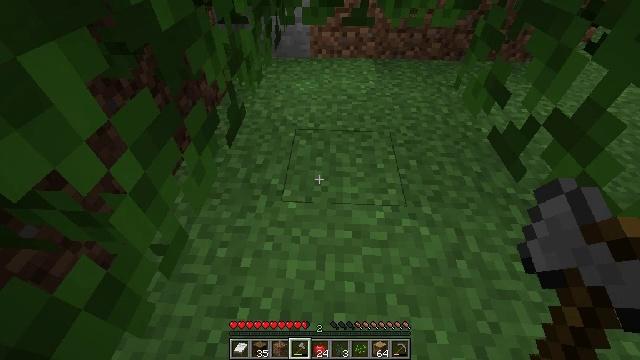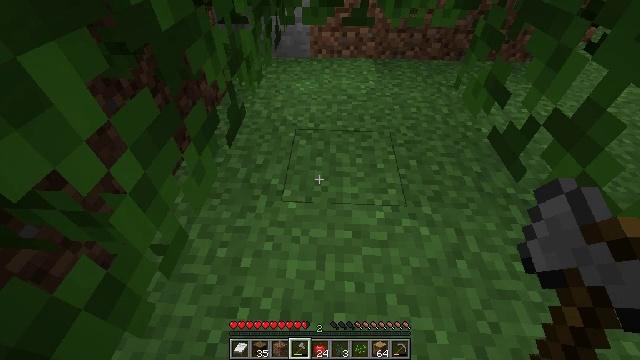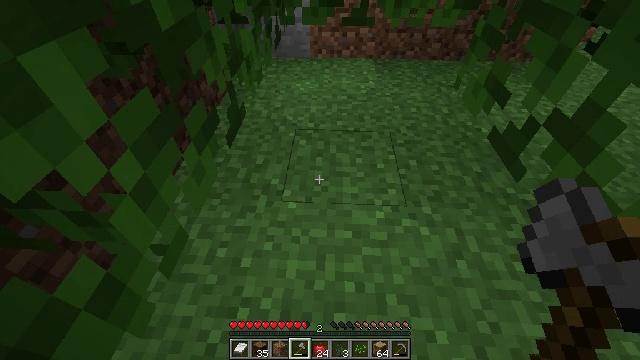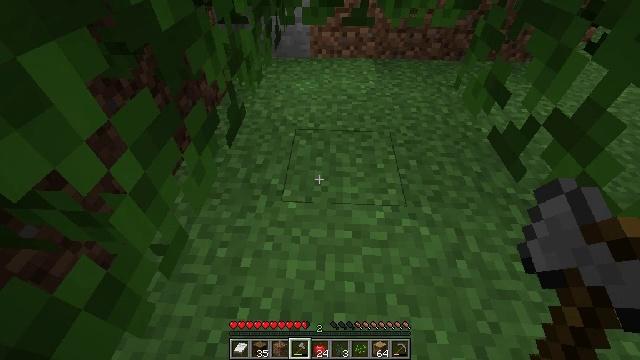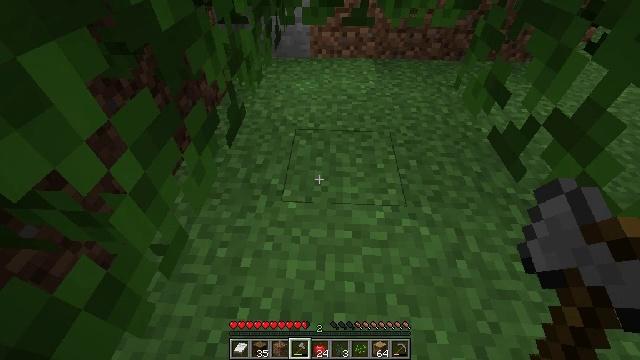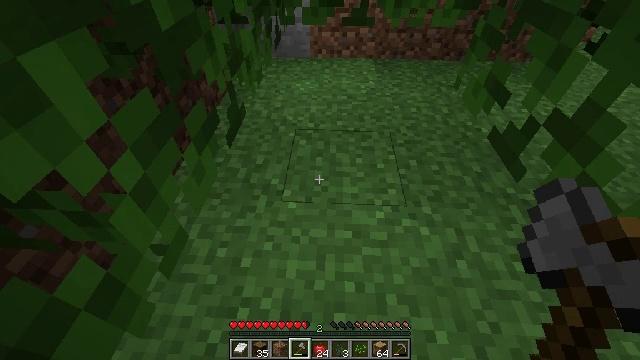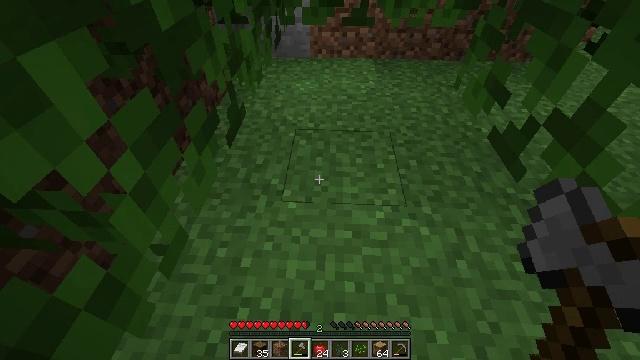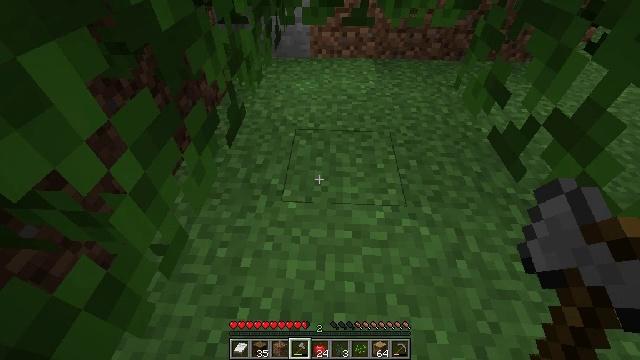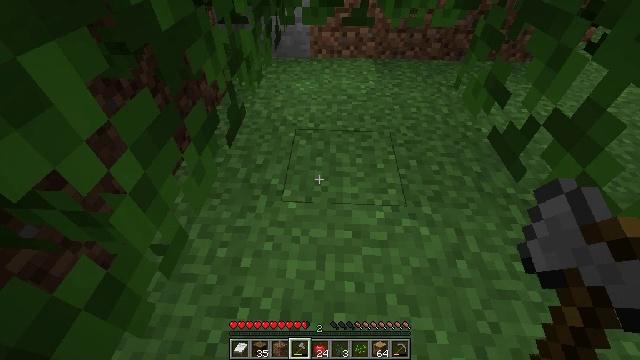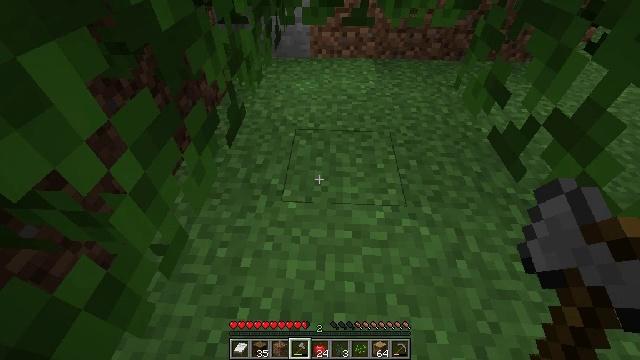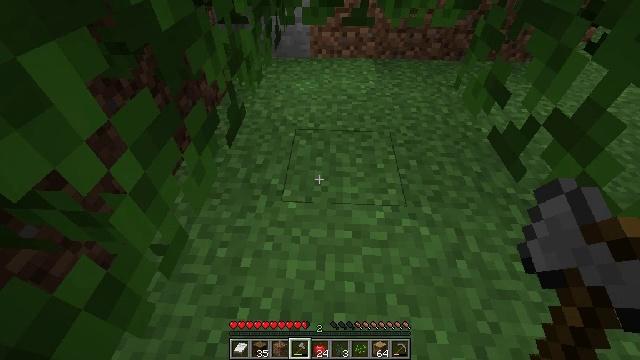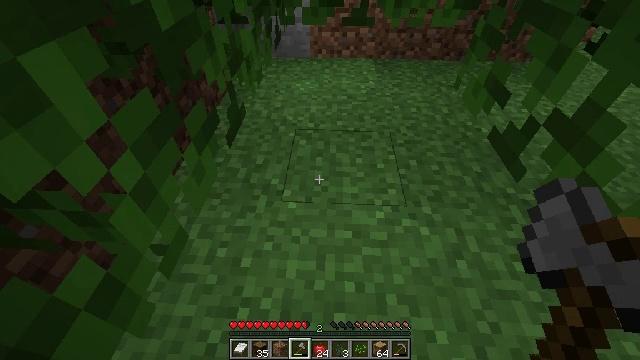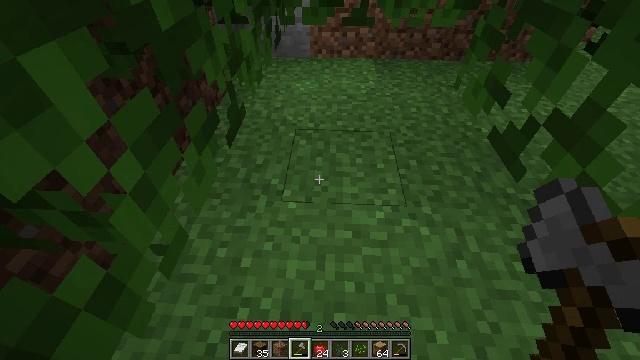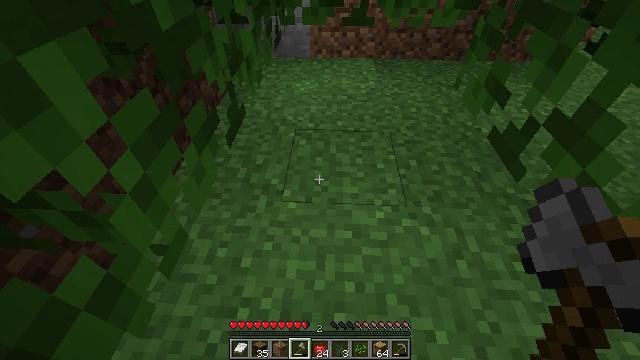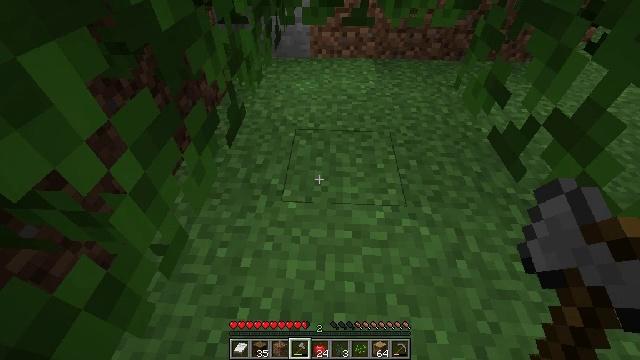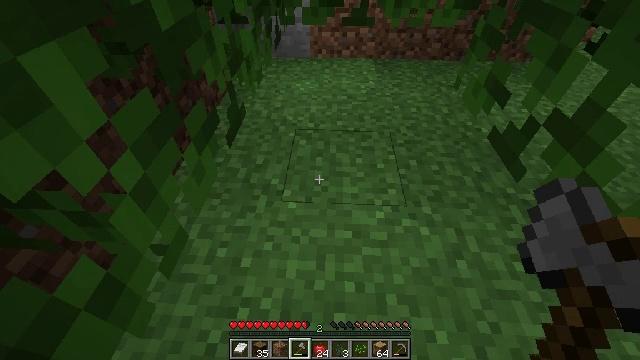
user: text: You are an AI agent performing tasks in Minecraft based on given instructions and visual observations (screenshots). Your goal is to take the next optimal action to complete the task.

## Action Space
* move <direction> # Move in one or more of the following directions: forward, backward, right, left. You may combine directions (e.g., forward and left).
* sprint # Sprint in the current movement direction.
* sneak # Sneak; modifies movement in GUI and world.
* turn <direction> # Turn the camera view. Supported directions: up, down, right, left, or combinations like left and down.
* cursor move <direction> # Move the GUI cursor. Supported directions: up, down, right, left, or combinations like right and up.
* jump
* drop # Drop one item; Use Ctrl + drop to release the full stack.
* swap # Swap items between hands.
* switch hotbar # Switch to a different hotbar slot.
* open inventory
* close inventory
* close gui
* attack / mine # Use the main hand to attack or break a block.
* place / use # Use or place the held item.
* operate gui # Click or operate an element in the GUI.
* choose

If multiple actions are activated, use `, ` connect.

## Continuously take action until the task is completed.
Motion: motion action
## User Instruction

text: Chop down the birch log.
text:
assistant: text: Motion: no_op
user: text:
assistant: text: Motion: no_op
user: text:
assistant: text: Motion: no_op
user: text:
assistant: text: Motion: no_op
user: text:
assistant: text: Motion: no_op
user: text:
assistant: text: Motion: no_op
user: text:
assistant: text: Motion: no_op
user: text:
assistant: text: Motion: no_op
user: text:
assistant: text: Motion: no_op
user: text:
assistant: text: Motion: no_op
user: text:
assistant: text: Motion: no_op
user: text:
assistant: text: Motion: no_op
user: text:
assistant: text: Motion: no_op
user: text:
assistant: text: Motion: no_op
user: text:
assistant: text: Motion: no_op
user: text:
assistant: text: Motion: no_op
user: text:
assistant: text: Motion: no_op
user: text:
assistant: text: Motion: no_op
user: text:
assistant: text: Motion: no_op
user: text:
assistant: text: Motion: no_op
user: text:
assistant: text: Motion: no_op
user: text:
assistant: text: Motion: no_op
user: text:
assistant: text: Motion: no_op
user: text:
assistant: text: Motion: no_op
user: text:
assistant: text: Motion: no_op
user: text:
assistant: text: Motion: no_op
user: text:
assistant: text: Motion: no_op
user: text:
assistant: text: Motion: no_op
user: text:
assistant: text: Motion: no_op
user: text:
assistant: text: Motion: no_op